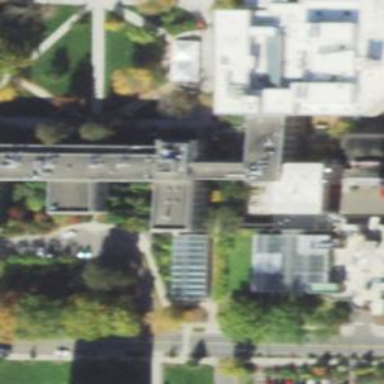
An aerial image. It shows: View of university building.